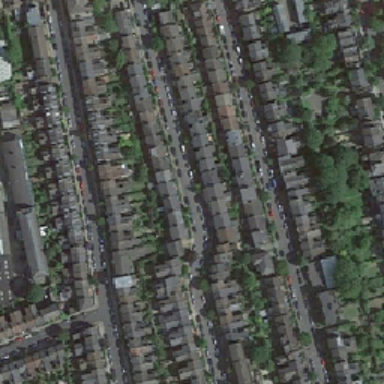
Many buildings and green trees are arranged together .